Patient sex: M
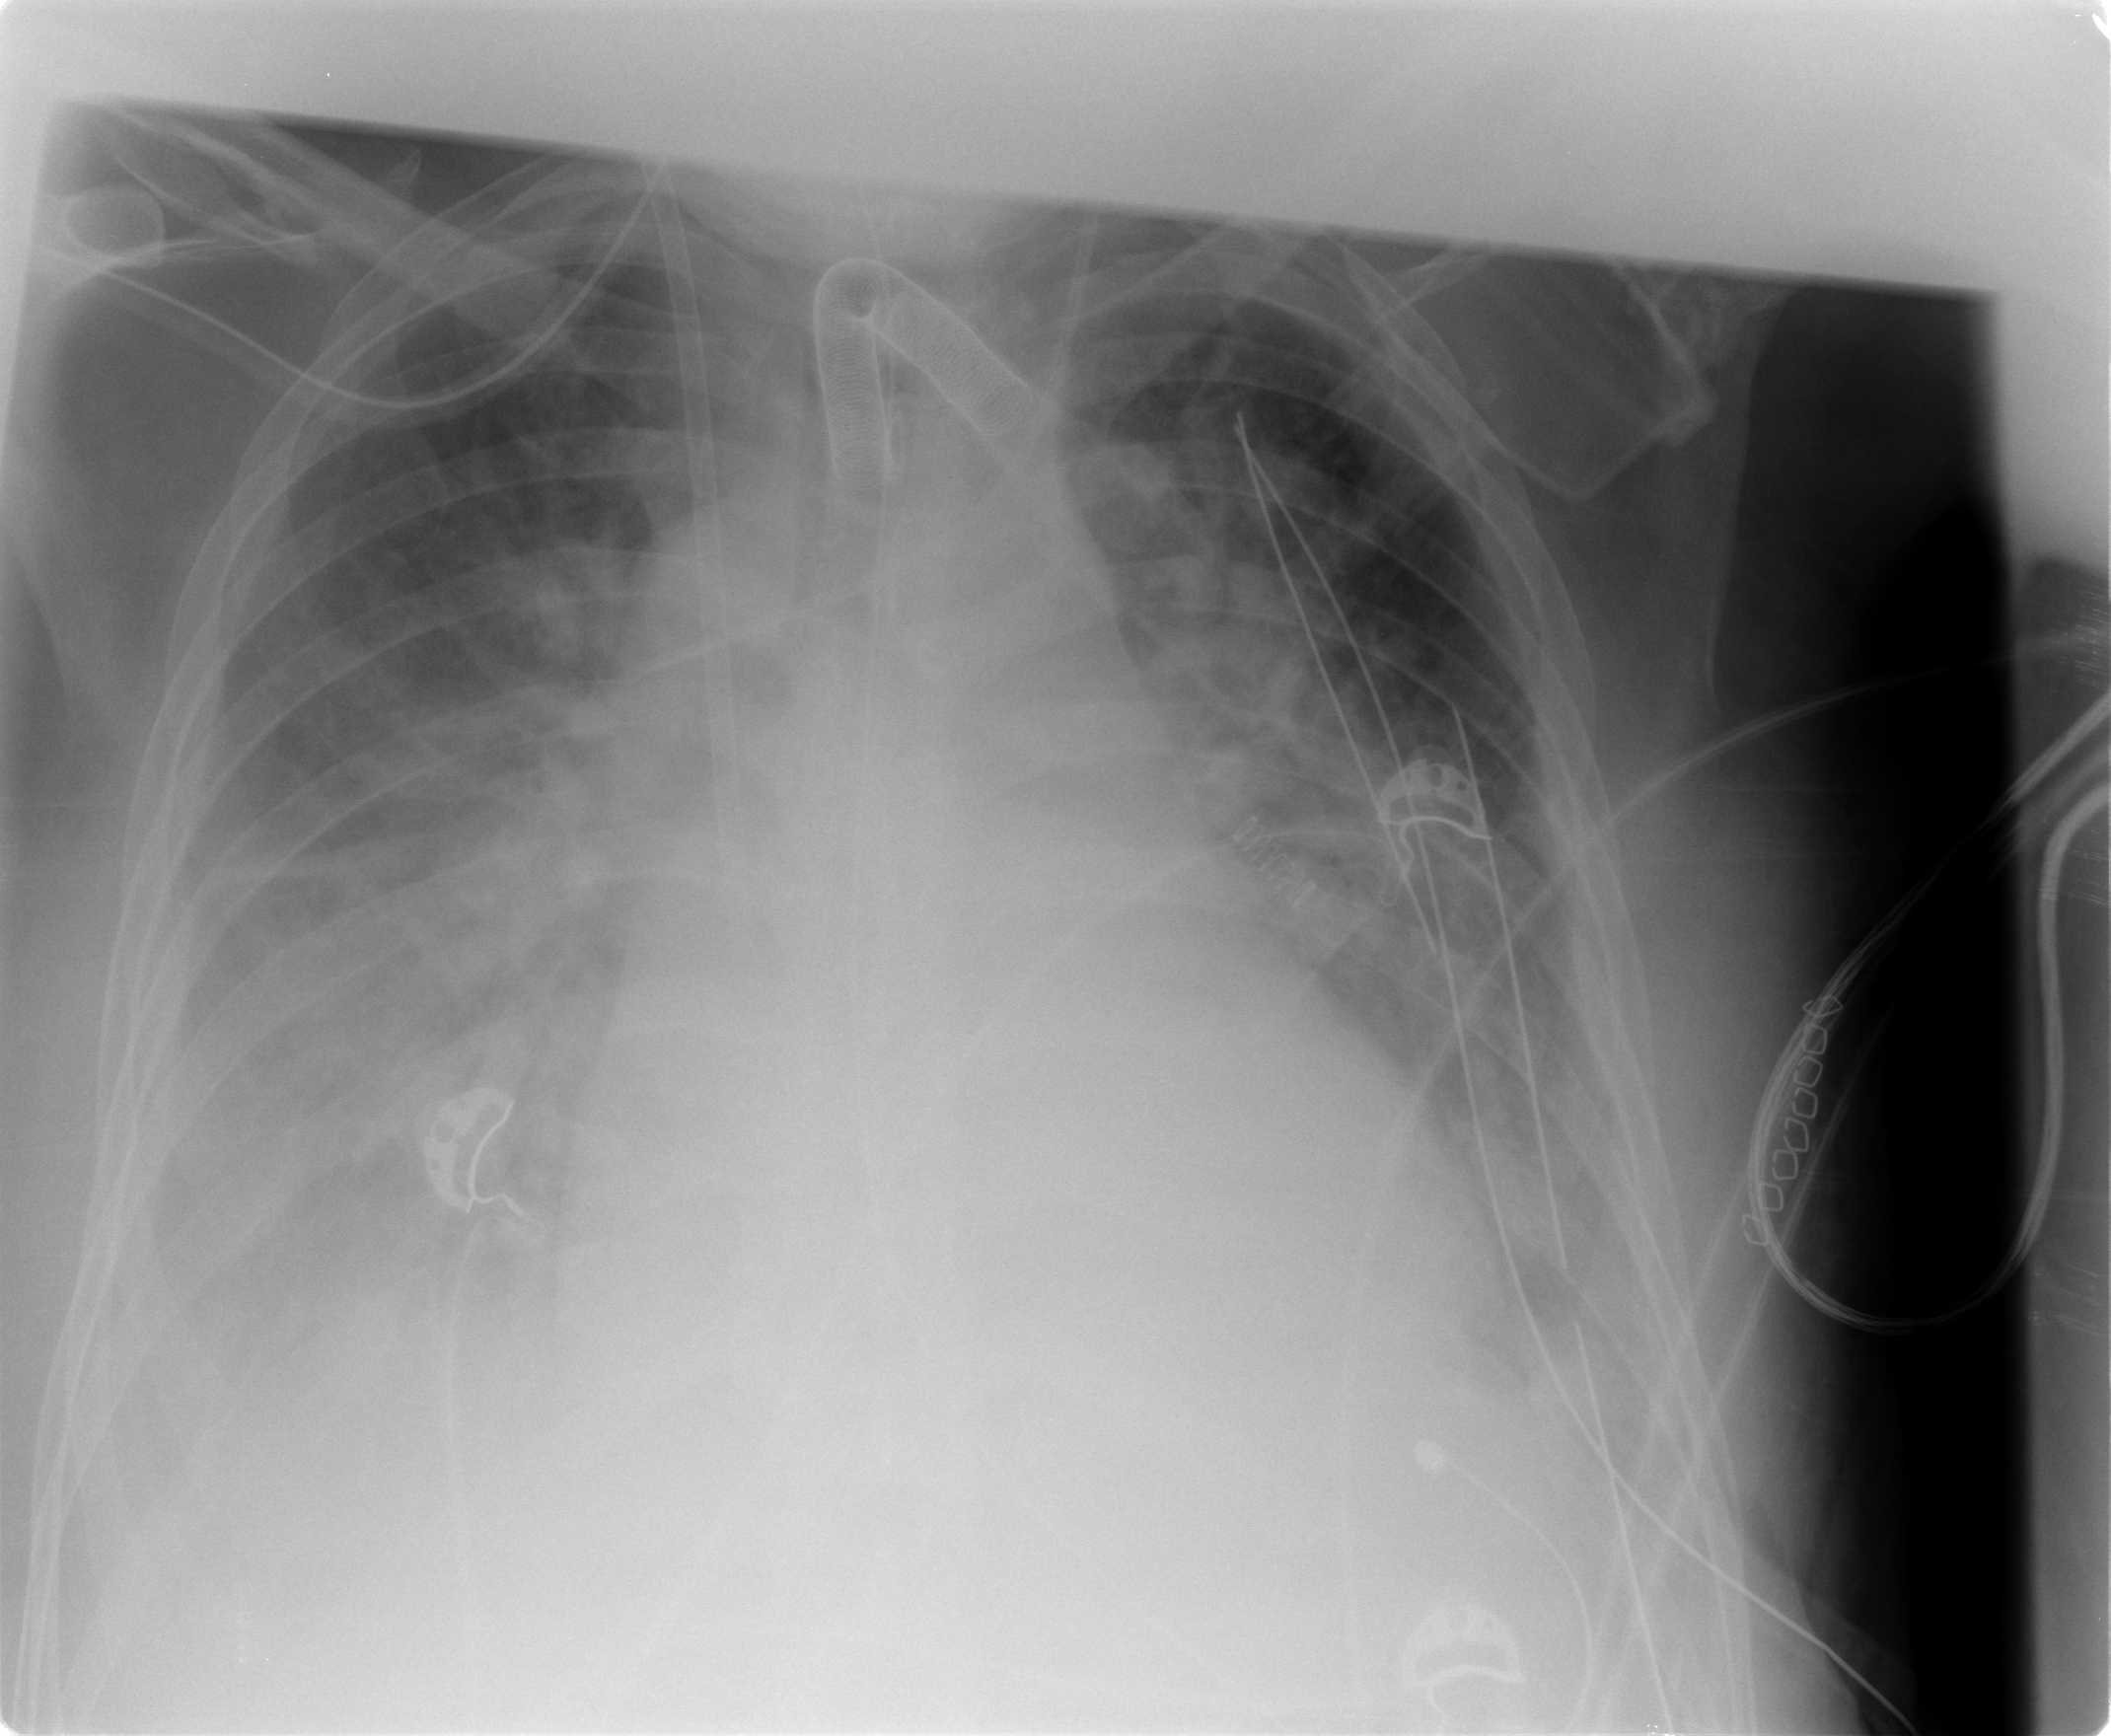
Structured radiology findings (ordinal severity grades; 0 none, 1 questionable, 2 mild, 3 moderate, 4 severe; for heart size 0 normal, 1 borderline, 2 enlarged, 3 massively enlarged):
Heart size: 1
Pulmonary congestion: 2
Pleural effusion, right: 3
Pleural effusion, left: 2
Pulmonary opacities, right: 0
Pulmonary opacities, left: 0
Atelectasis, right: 2
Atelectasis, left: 2